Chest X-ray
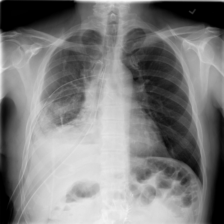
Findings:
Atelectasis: negative
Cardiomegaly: negative
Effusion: negative
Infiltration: positive
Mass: negative
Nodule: negative
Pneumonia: negative
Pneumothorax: negative
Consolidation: negative
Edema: negative
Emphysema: negative
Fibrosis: negative
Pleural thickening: negative
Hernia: negative